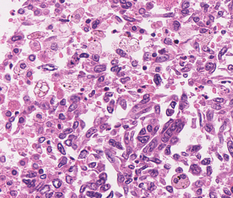
Tumor epithelial tissue: yes
Tumor-associated stroma tissue: no
Normal tissue: no